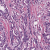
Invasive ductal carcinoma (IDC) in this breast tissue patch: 1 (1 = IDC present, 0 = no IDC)